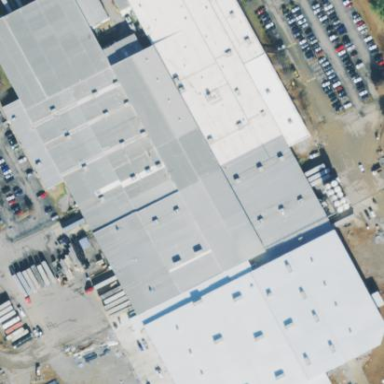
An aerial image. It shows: Industrial building.